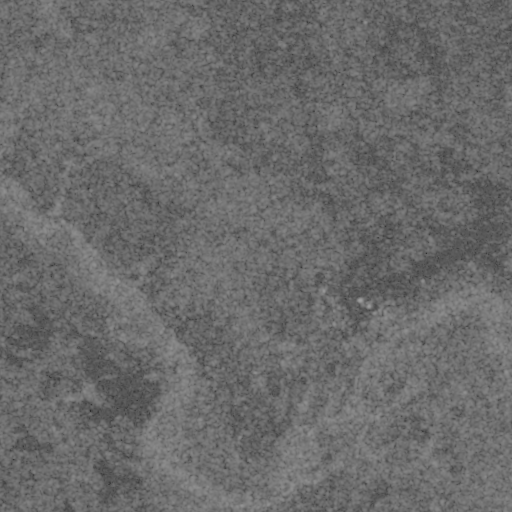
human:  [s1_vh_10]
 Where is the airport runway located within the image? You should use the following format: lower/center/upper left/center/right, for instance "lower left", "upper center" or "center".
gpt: The airport runway is located in the center right of the image.
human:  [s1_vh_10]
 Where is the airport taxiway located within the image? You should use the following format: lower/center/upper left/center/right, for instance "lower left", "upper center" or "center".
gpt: The airport taxiway is located in the center right of the image.
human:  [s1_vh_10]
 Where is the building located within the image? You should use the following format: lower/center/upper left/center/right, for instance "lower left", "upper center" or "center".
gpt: The building is located in the center right of the image.
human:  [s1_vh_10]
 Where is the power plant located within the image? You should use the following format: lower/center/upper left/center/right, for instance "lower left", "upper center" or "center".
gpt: There is no power plant in the image.

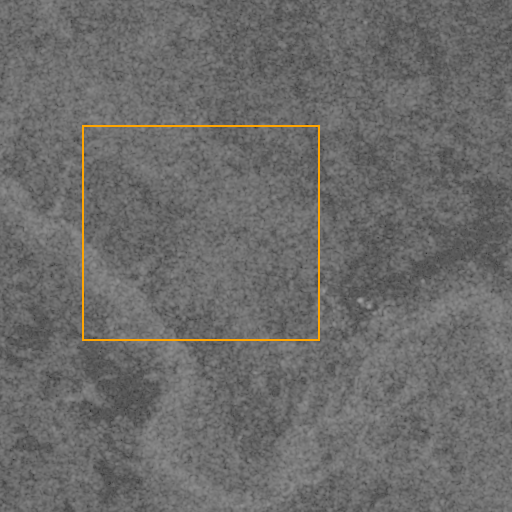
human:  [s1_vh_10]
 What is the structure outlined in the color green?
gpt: There is no green outline.
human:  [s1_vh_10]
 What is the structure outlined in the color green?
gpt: There is no structure outlined in green.